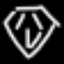
Label: diamond